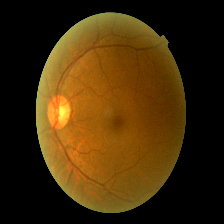
Diabetic retinopathy grade: Mild